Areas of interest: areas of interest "Blessing and Wisdom Zen Temple"
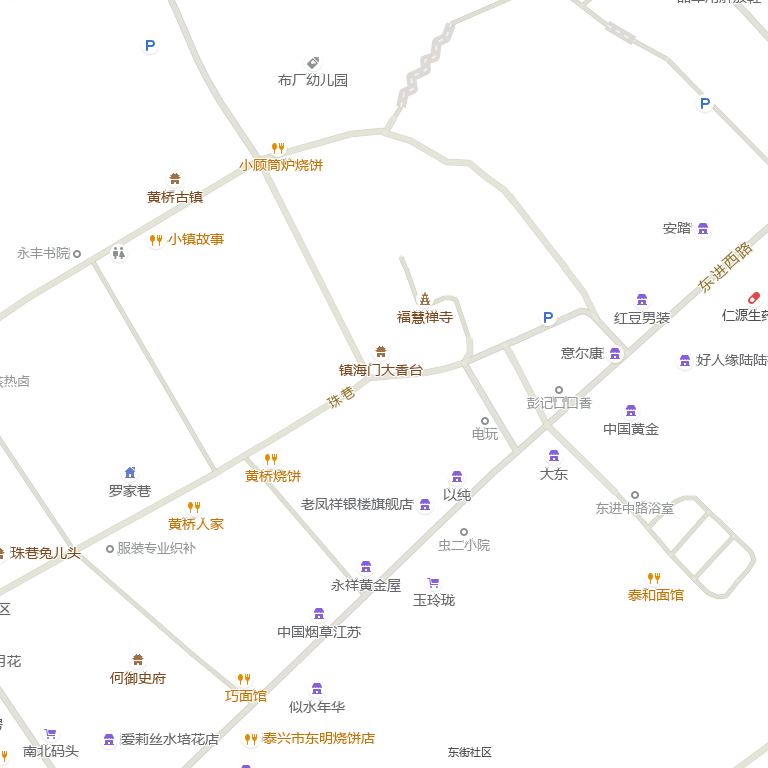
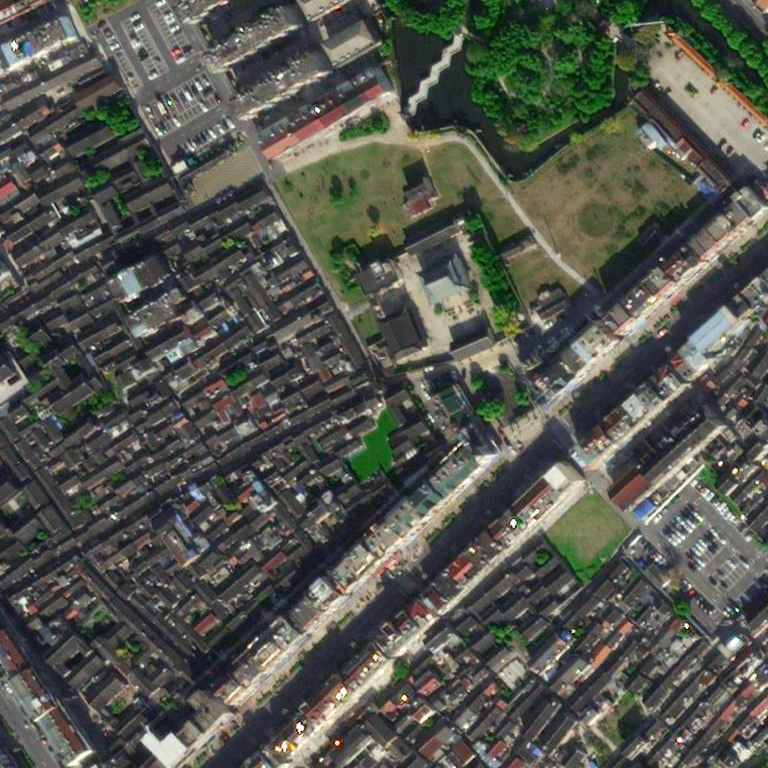